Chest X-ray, PA view. Patient: 59 years old, sex M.
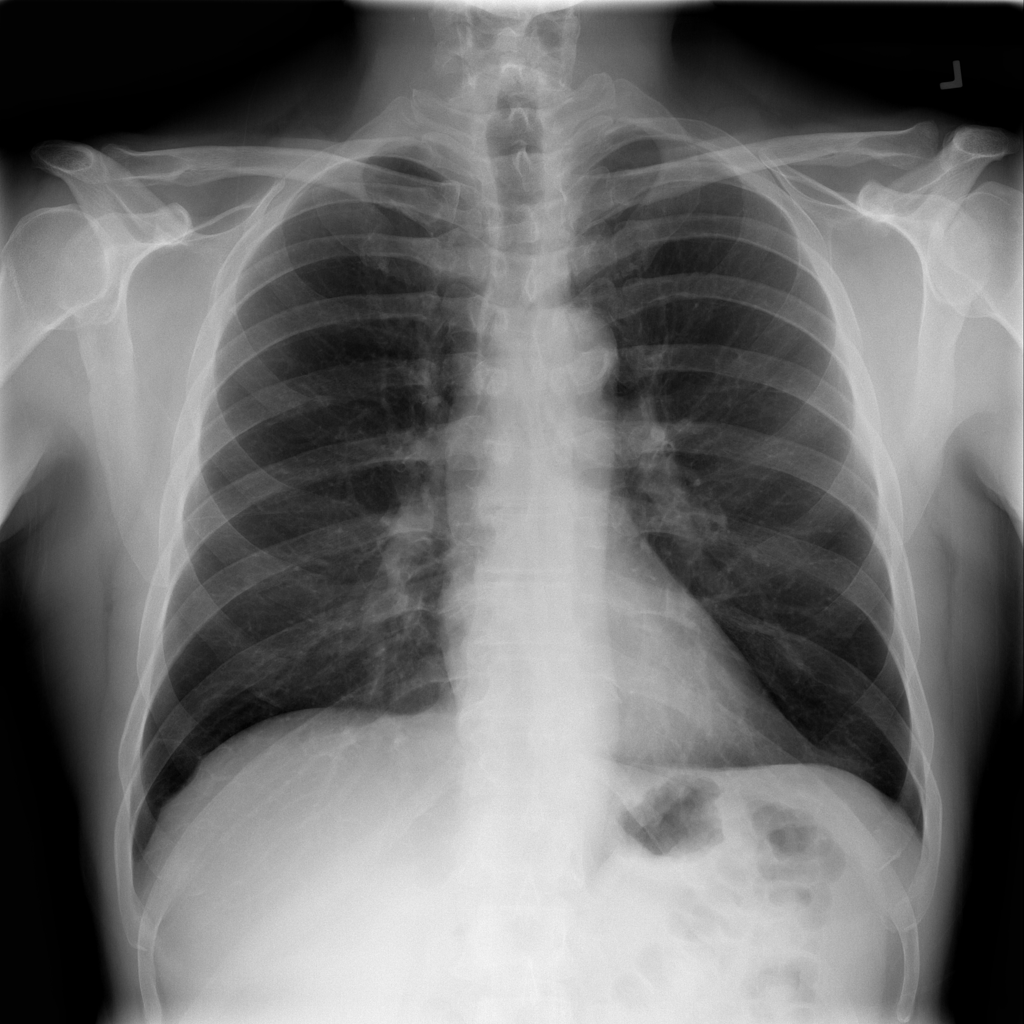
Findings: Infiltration